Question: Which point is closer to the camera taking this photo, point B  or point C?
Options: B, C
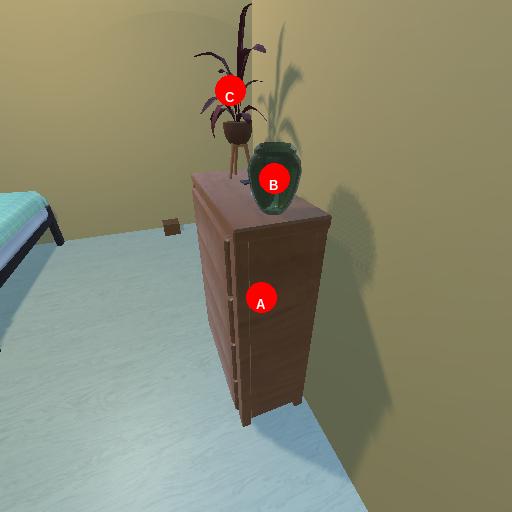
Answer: B